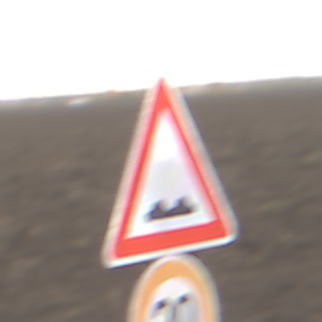
Verkehrszeichen: UnebeneFahrbahn
Zusatzzeichen unten: Geschwindigkeit20
Umgebung: Outdoor, Nature
Tageszeit: MorningAfternoon
Wetter: Overcast
Licht: Natural
Jahreszeit: NotSpecified
Kontrast: LowContrast